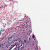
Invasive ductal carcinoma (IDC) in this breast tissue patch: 0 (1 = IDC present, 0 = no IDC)